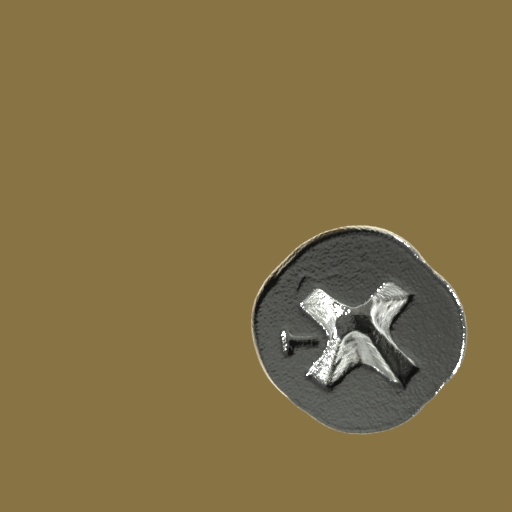
Label: screw